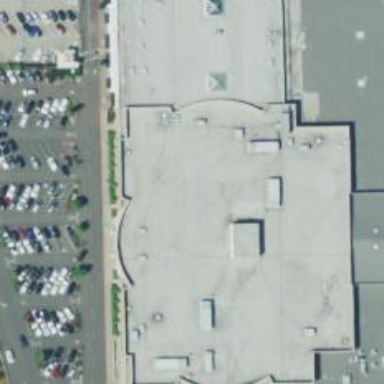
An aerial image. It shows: Department store building.